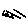
Label: line